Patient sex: M
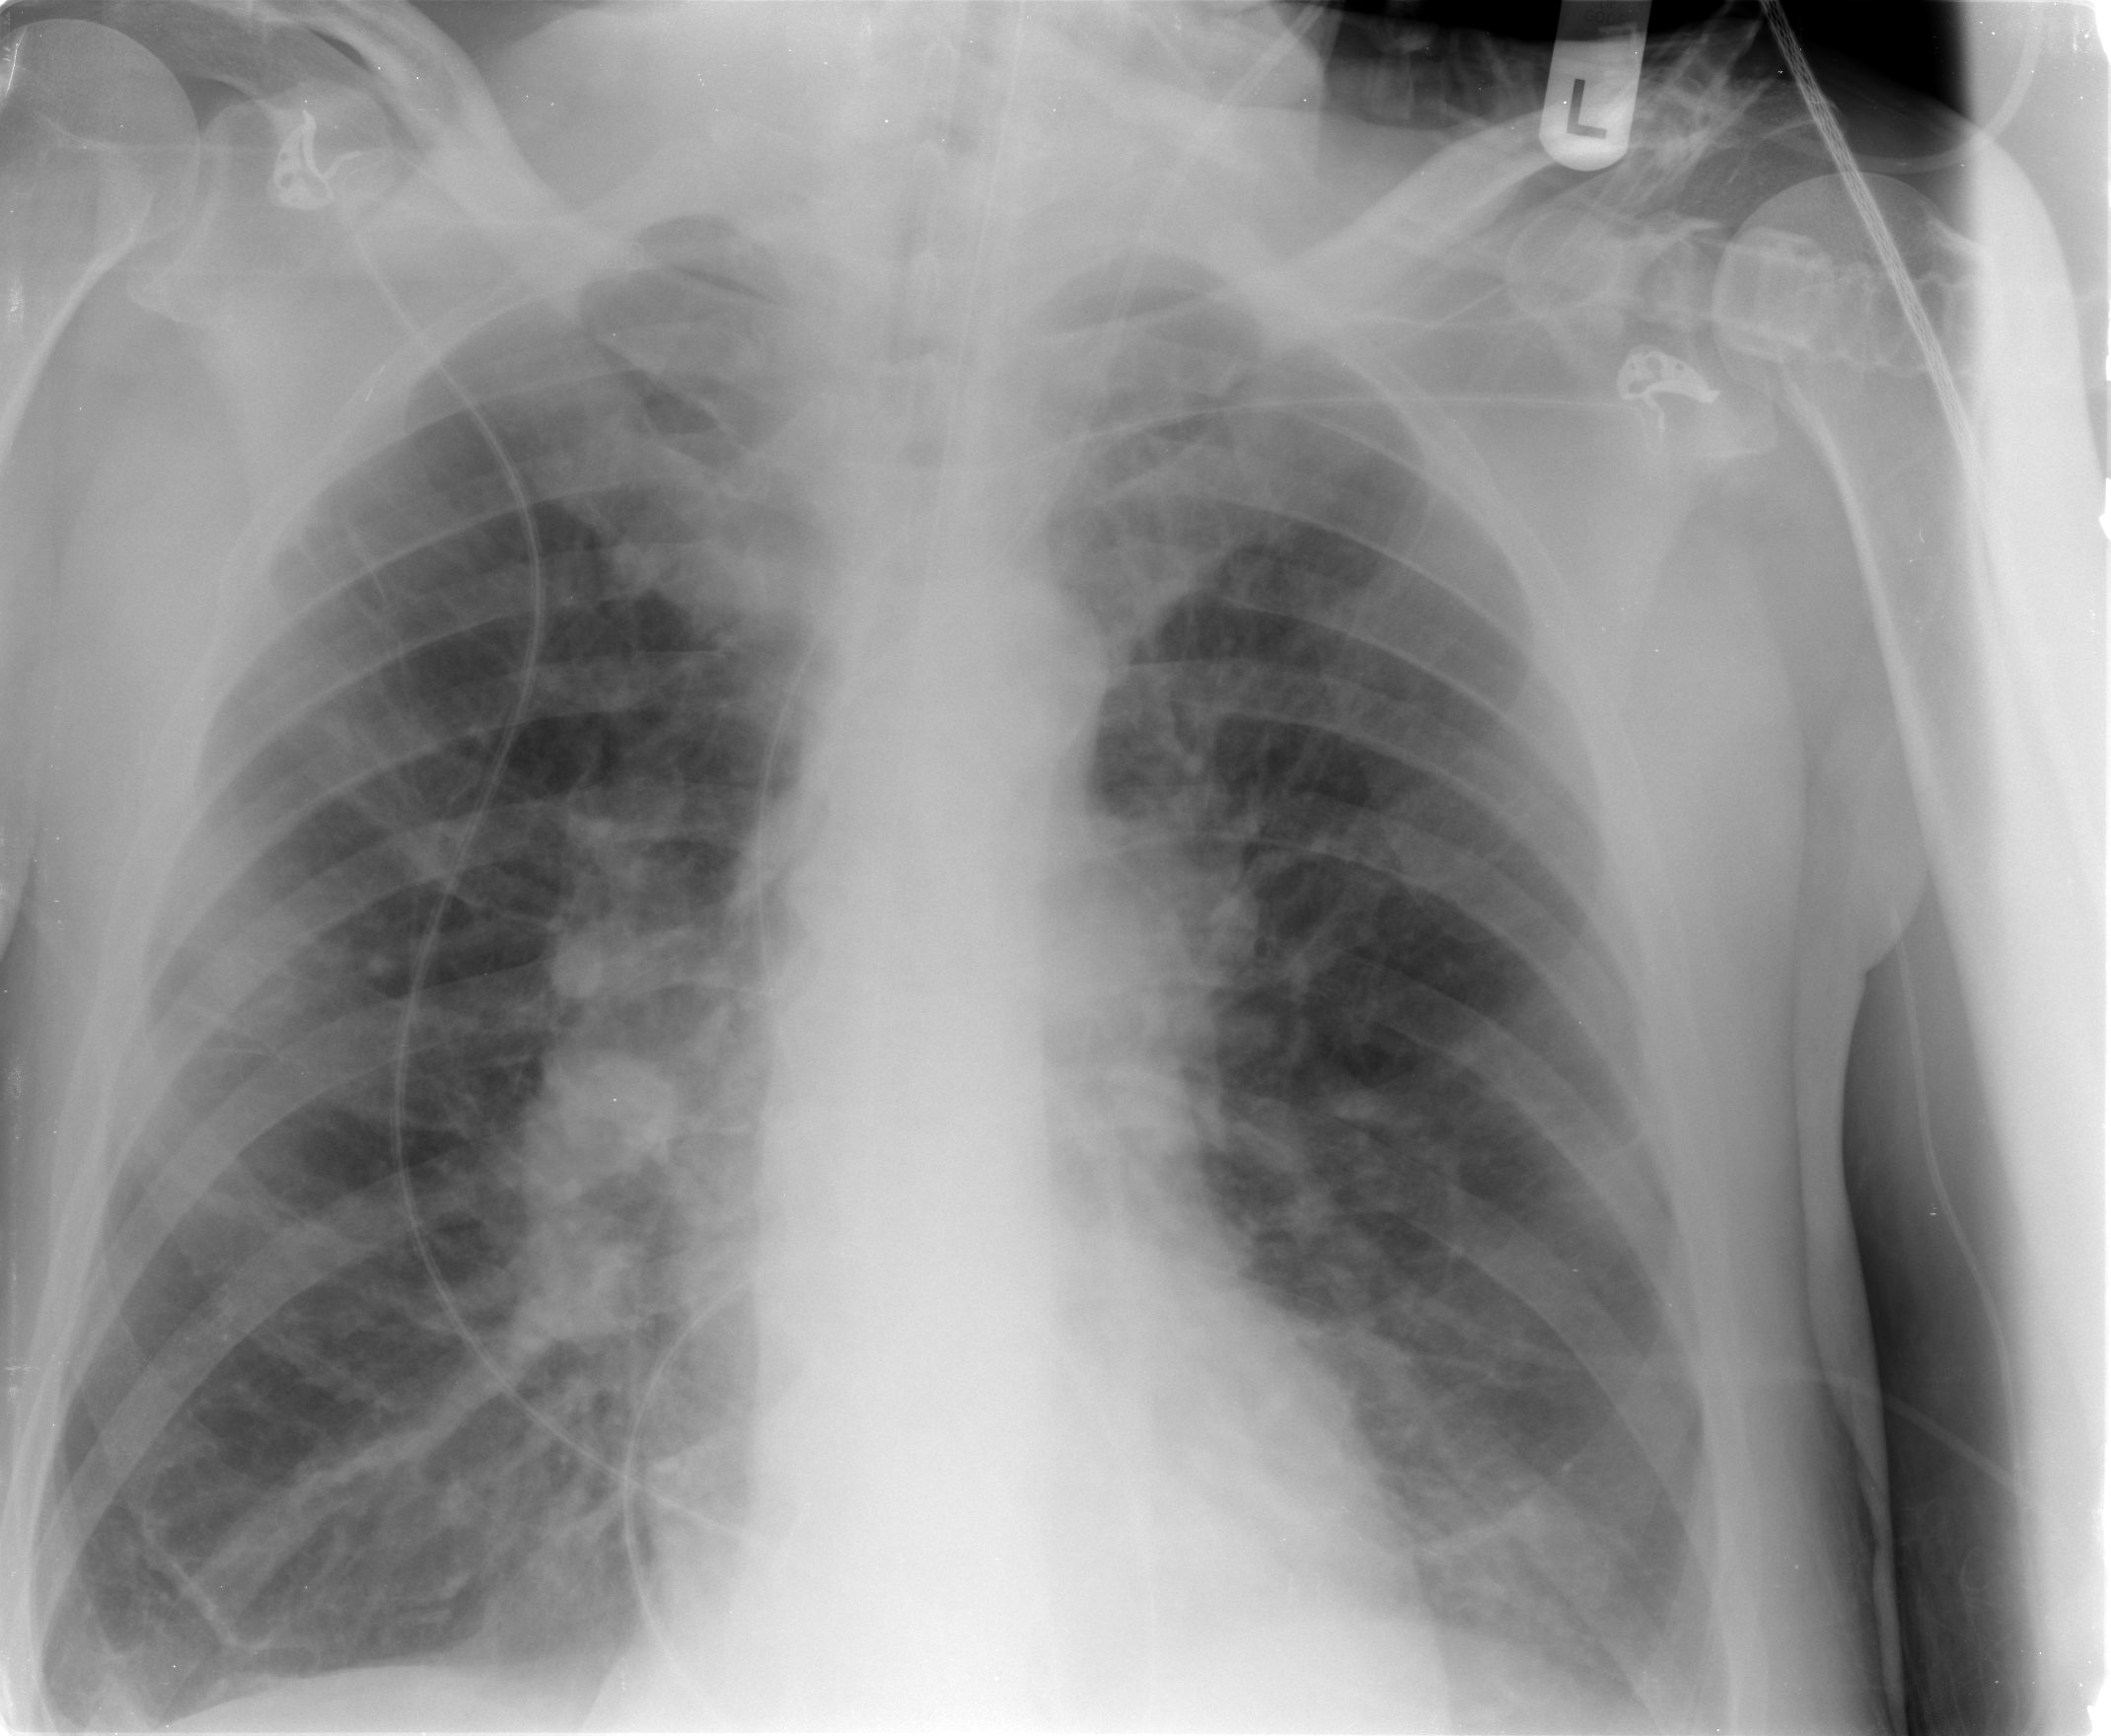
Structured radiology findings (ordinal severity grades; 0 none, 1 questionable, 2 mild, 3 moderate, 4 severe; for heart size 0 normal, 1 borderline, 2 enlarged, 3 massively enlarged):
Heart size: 0
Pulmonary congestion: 2
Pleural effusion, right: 2
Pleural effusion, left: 2
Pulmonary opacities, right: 2
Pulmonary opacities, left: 2
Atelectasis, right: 2
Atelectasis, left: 2